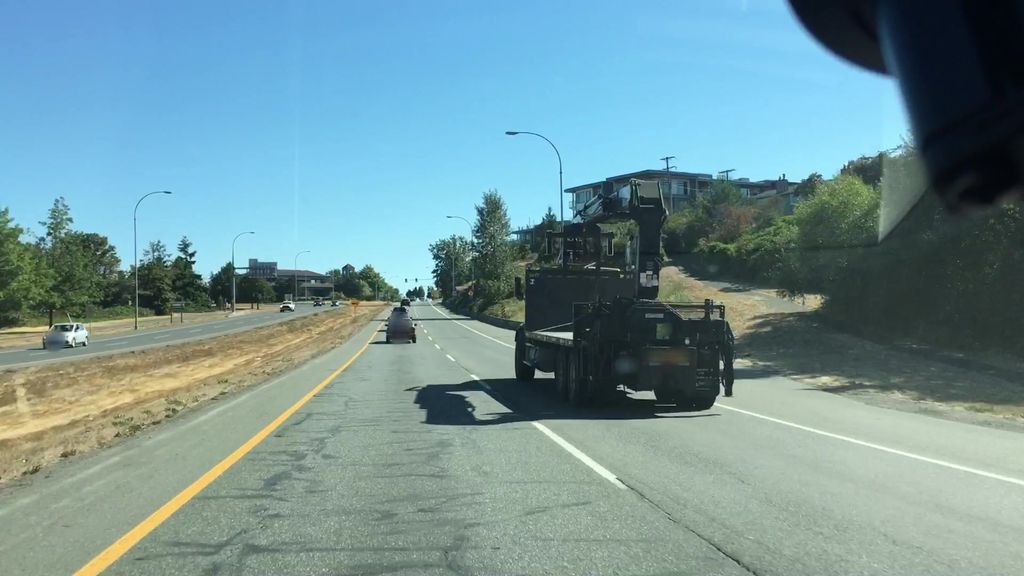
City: victoria